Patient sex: F
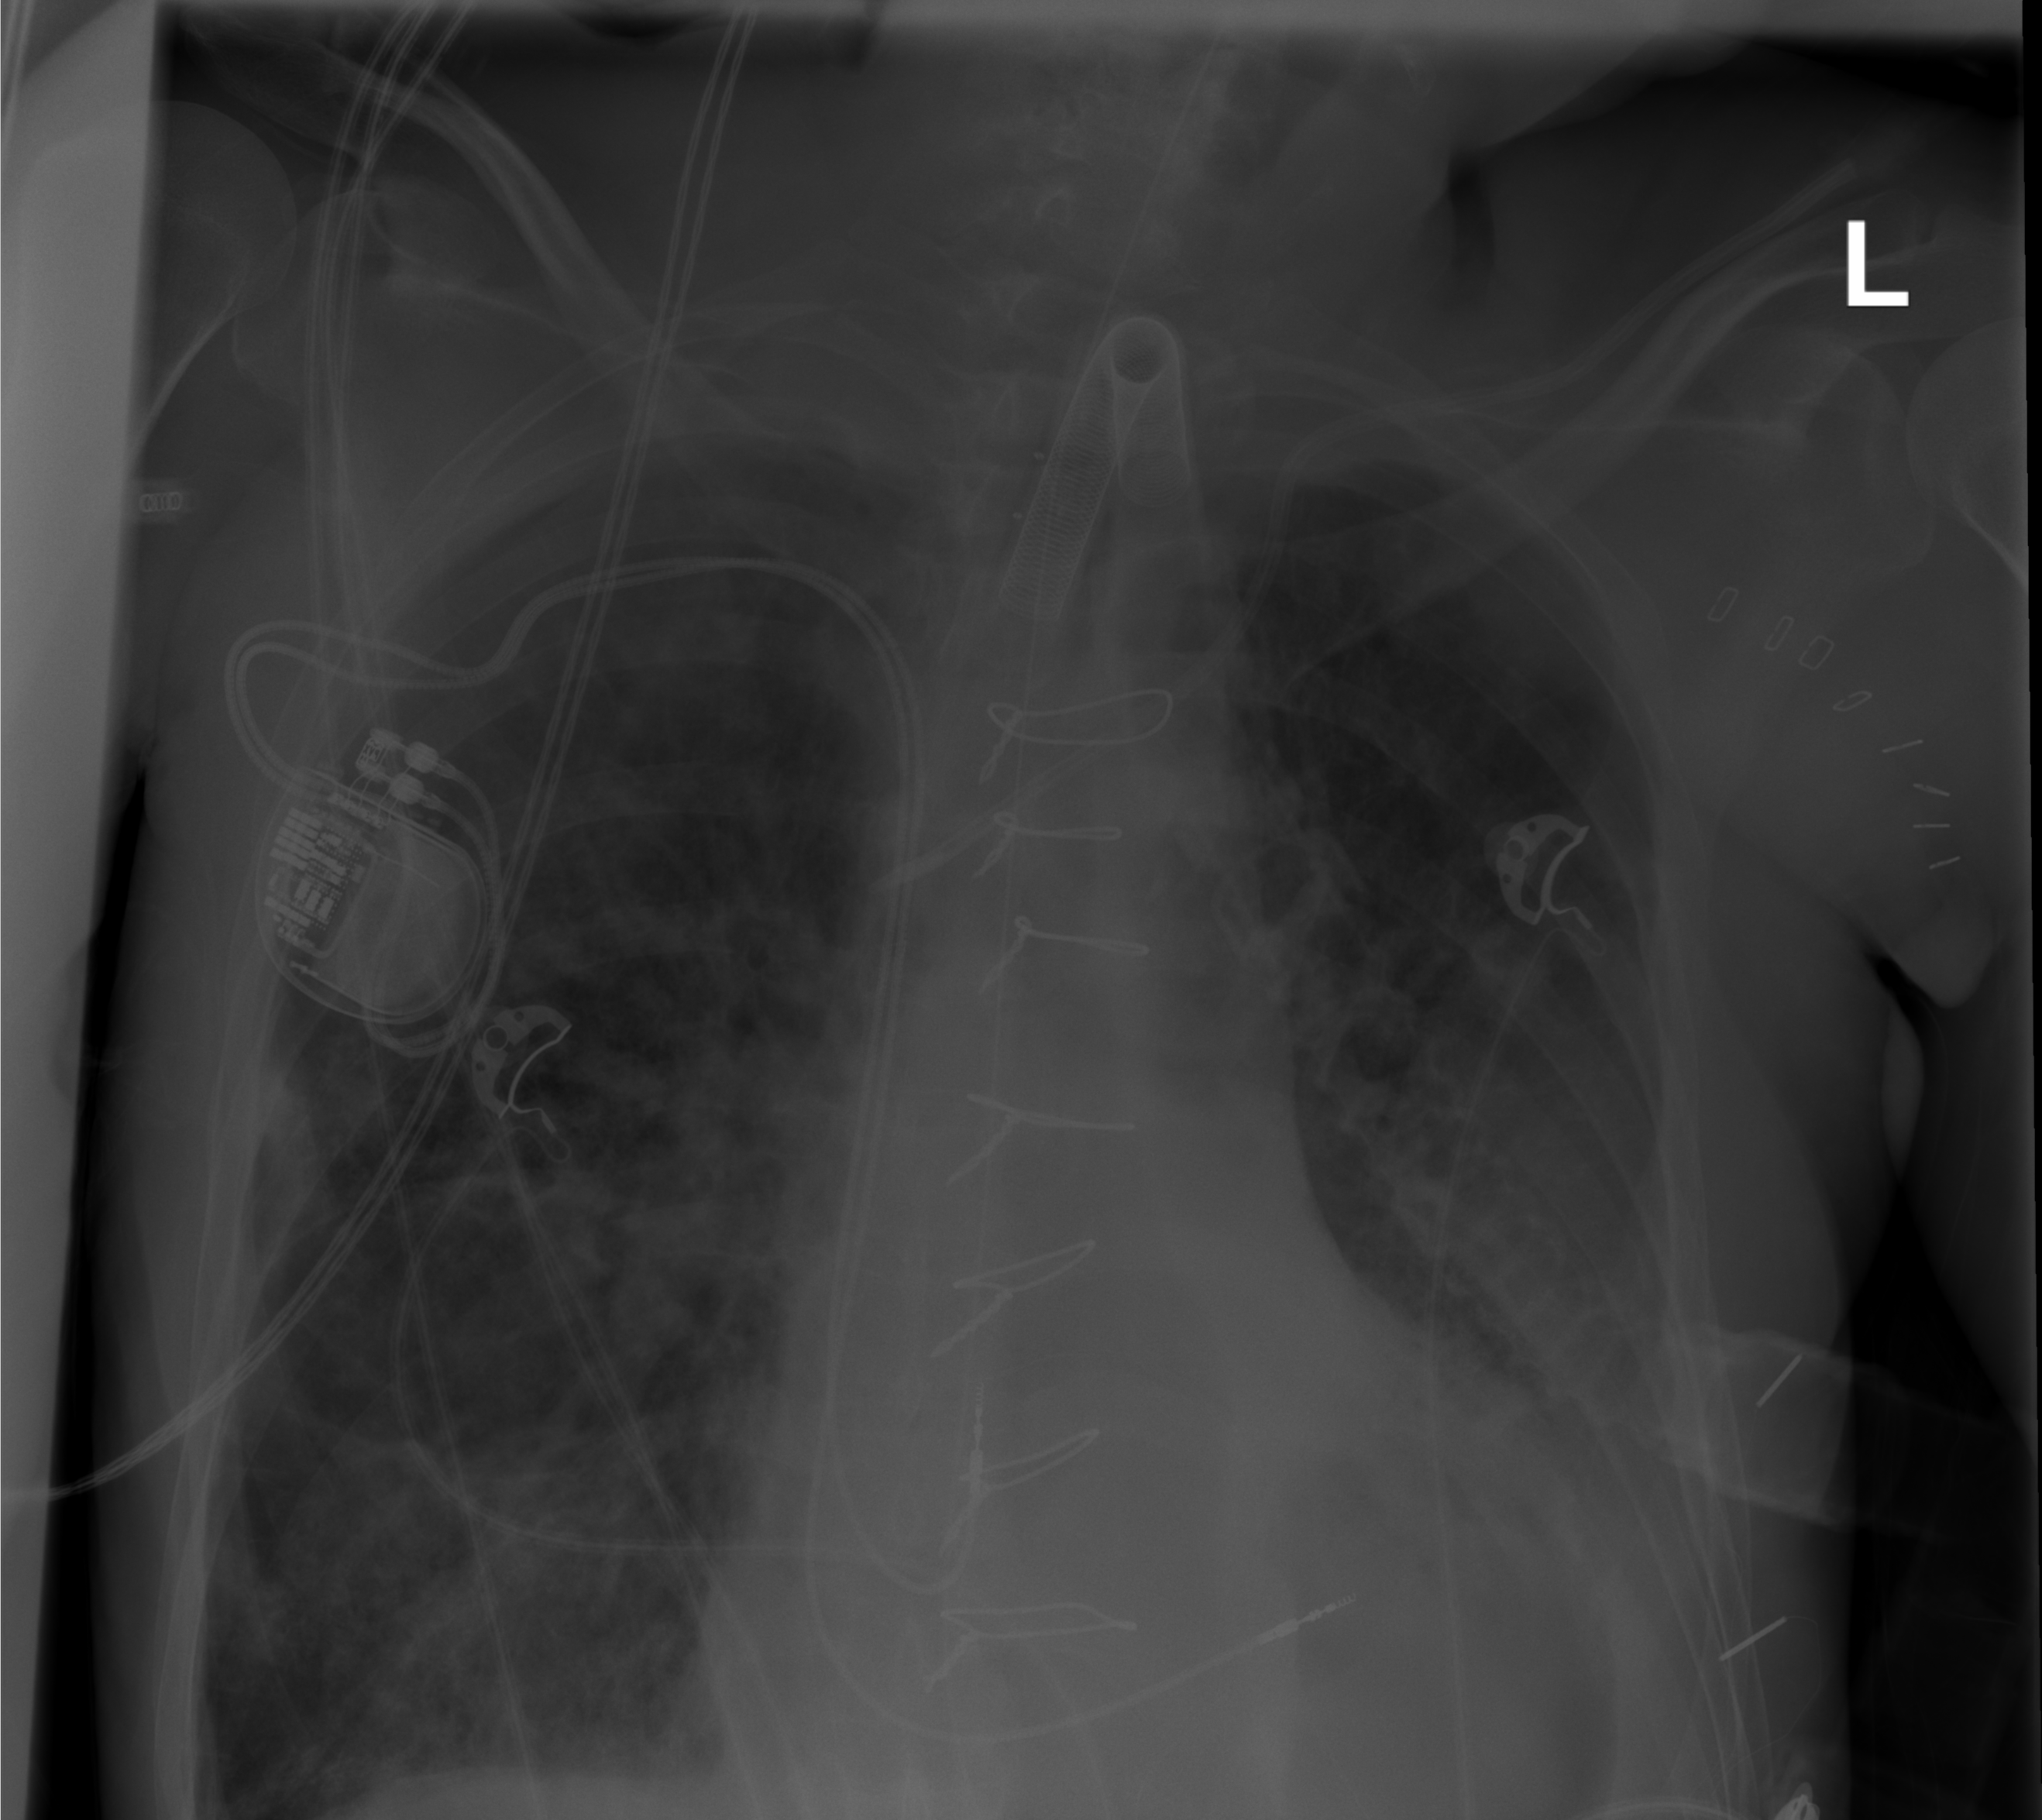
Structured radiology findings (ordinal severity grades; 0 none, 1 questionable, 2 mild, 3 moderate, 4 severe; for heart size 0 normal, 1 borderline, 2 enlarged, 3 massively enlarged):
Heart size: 2
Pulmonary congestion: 2
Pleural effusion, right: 0
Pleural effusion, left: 2
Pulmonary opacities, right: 2
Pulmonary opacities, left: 2
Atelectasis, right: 2
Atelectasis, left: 2